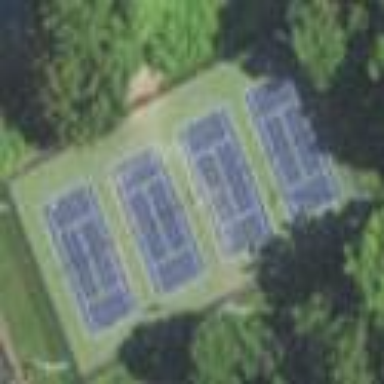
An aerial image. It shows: Tennis court on pitch.